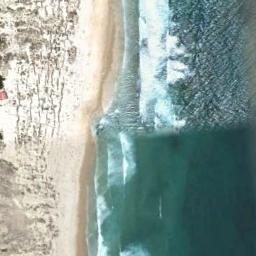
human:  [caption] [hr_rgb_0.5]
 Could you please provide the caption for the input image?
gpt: Green ocean and white sand and blocky red houses .

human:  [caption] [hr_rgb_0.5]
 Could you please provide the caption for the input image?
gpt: The beach is irregular .

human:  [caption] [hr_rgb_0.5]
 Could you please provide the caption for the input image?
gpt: Waves of deep green water wash the beach .

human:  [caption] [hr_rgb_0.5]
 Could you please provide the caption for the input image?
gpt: There are water marks on the beach .

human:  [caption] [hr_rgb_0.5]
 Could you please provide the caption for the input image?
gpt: The beach with khaki sand and the color of the seawater is green .